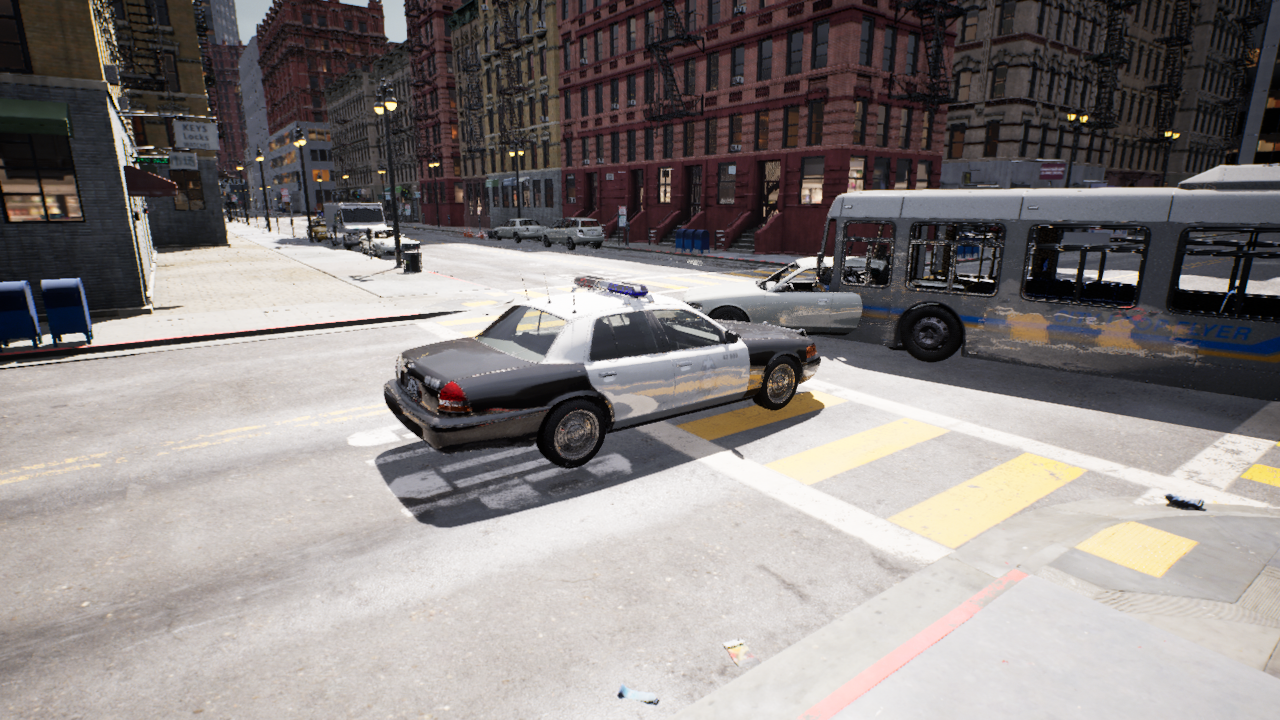
Venue: residential
Lighting: clear day
Vehicle rig: sedan